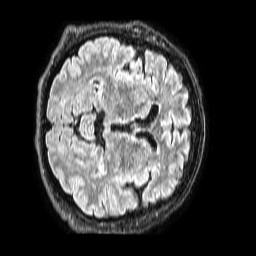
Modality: FLAIR
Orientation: axial
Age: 51
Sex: male
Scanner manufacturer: philips
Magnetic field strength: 1.5 T
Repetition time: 4.8 s
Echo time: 0.3 s